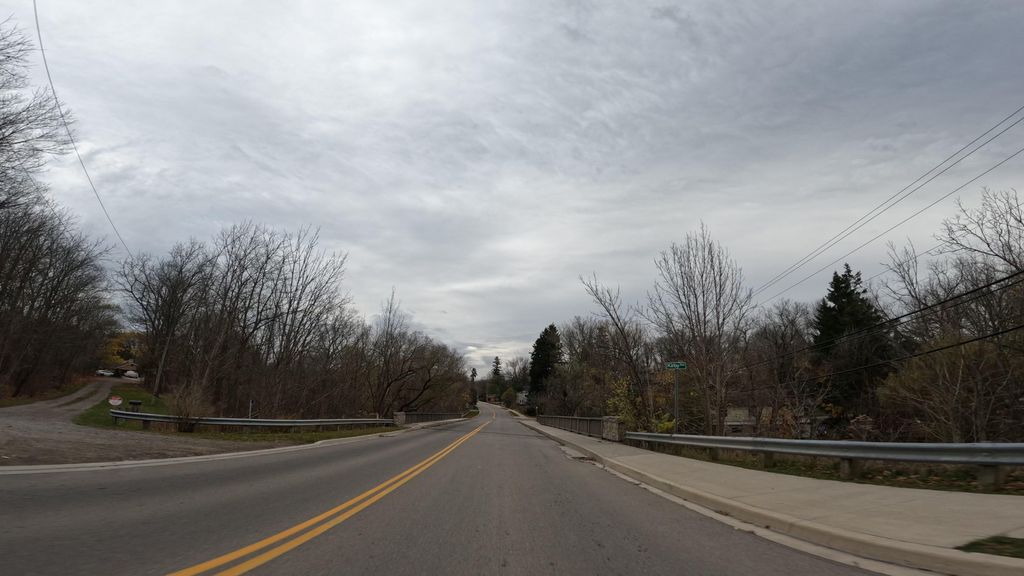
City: hamilton